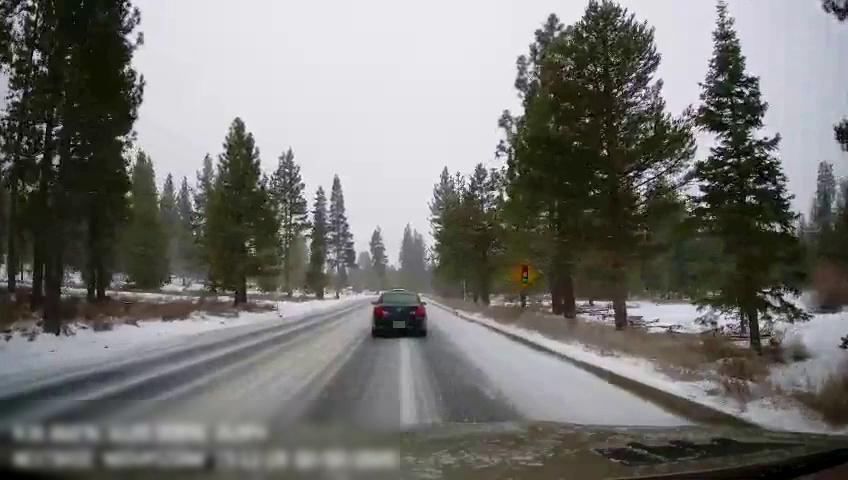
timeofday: Day
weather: Snowy
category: Drivable Space
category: Vehicles | SUV
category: Vehicles | Car
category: Traffic | Signs